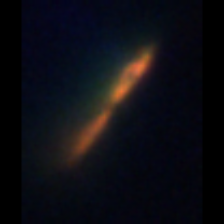
Taxon: Psuedo-nitzschia
Group: Diatoms